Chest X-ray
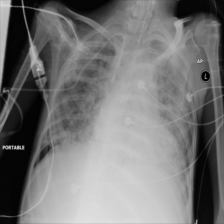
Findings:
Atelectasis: negative
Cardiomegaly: negative
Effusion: negative
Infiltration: negative
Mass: negative
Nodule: negative
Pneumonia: negative
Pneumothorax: negative
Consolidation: negative
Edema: negative
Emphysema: negative
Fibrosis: negative
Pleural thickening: negative
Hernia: negative